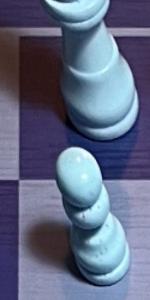
Label: Pawn_White